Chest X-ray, PA view. Patient: 33 years old, sex F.
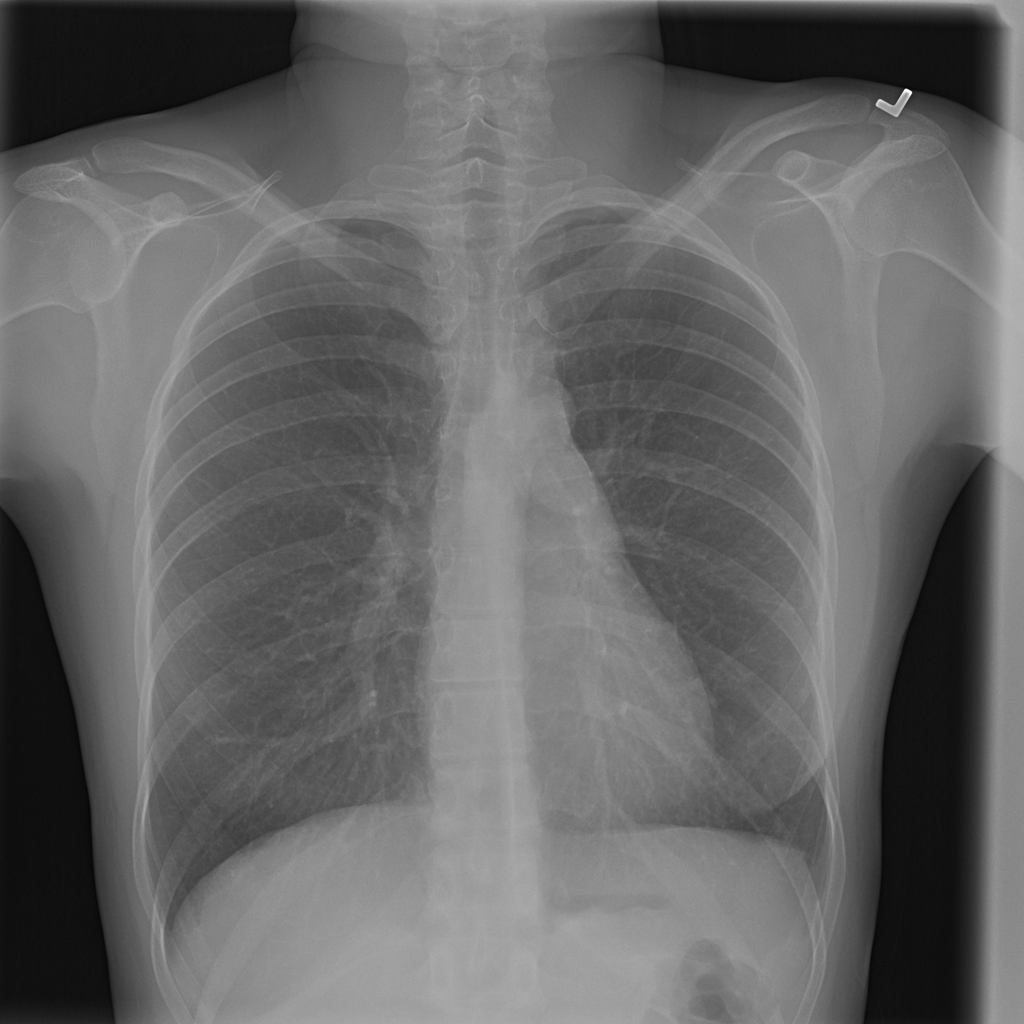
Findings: Pneumothorax